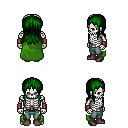
a pixel art fantasy rpg character, male body template, skeleton, green cape, teal pants, green unkempt hairstyle, leather bracers, maroon shoes, four views (front, back, left, right), 2x2 character sprite sheet, small pixel art, hard edges, no anti-aliasing